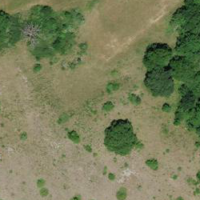
EUNIS habitat code: 52
Species observed at this site:
Neottia nidus-avis